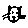
Label: cat